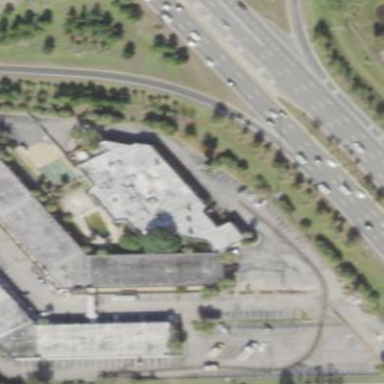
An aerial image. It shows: Building.